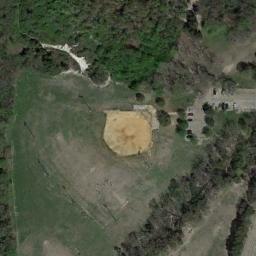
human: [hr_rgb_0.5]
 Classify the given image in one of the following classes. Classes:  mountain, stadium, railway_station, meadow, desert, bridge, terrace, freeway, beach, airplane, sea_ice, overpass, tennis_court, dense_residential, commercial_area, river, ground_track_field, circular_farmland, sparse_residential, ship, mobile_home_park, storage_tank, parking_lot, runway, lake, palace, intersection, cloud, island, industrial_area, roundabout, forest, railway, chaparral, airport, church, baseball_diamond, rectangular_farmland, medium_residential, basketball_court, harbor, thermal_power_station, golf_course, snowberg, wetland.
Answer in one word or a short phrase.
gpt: baseball_diamond